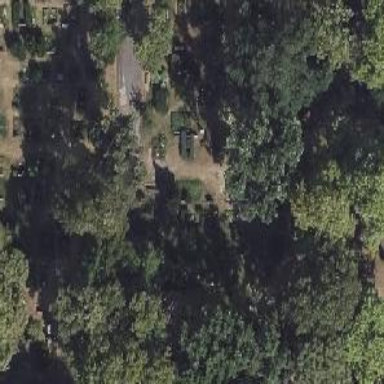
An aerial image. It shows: Historic tomb in cemetery.